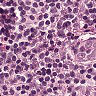
Metastatic tissue present: no